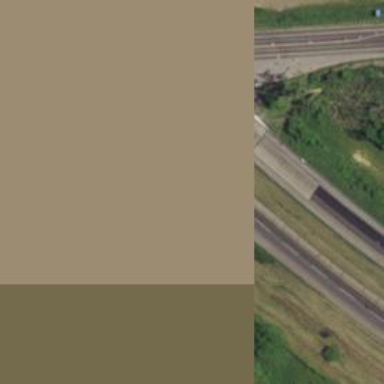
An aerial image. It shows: Asphalt motorway.